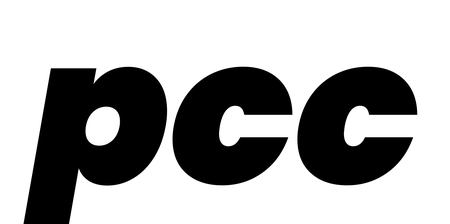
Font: Poppins-BlackItalic